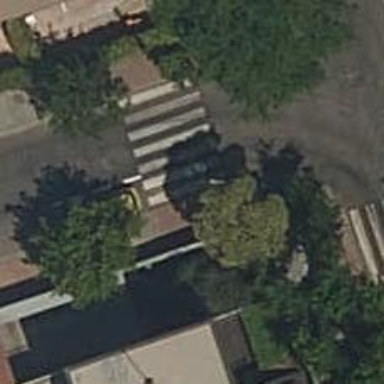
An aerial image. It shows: Zebra crossing on the road.